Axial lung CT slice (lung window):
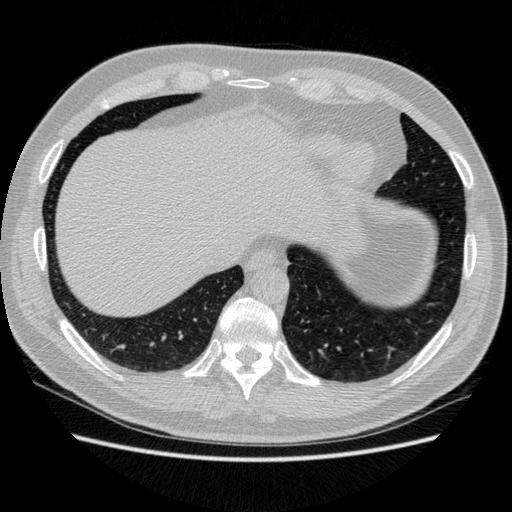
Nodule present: no